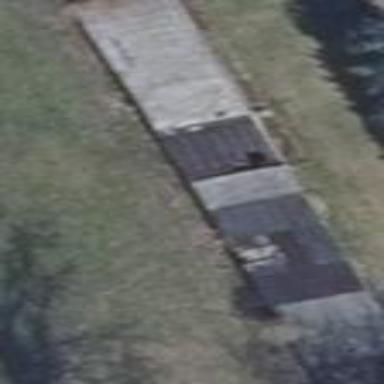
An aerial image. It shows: Garage.